Question: I have this example for which I'm trying to see what order the statements would run in. I believe it would be, X, A, B, Y.
Would I be right in saying so. My logic is statement X runs first in parallel with A, but when we arrive at the semaphore, it's still 0, thus we allow statement B to run due to the signal as this increments the value. Now we can finally run Y?

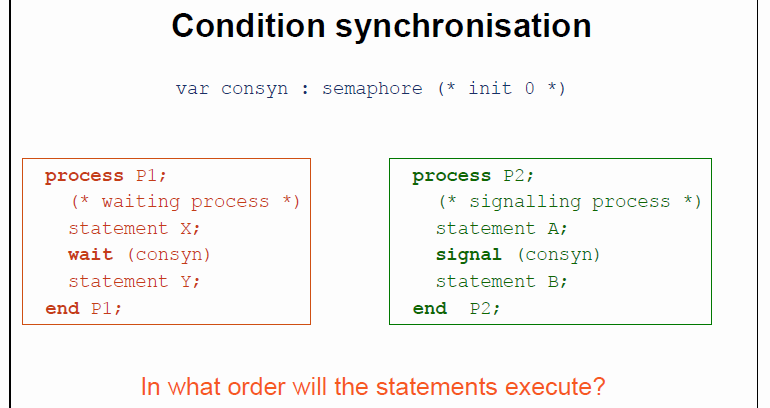
Answer: Because the processes run in parallel, the order of X and A cannot be determined - we could denote that as (X | A) - meaning that either of those is executed.
Now, for the semaphore: due to the processes being parallel, the order of actions is again (wait (consyn) | signal (consyn), where different outcomes
If wait (consyn) is executed first and signal (consyn) after that, then the resulting scenario is (X | A) (Y | B) with P1 and P2 ending. If the order is reversed and semaphore implementation uses signal to increment it's value and wait to decrement, the outcome is again (X | A) (Y | B) with P1 and P2 ending.
Additionally, the order of thread execution doesn't have to be perfectly parallel, and therefore the result can be anything where order of (X, Y), (A, B) and (A, Y - the guarantee of the semaphore) is preserved.